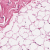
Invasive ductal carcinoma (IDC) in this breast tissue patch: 0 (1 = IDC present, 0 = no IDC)